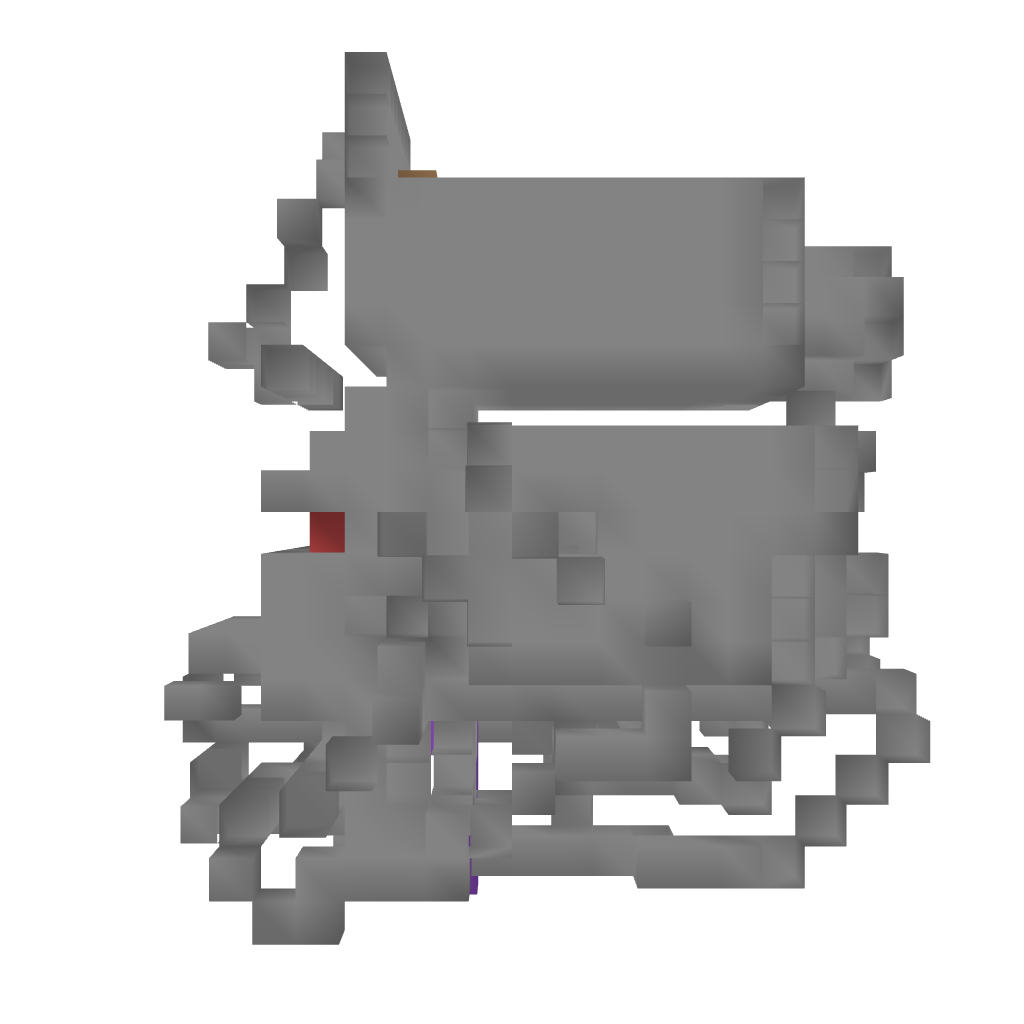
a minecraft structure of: Torture jail bad low quality